Aerial crown-view tile of a tropical tree (Barro Colorado Island, Panama), acquired 20250414:
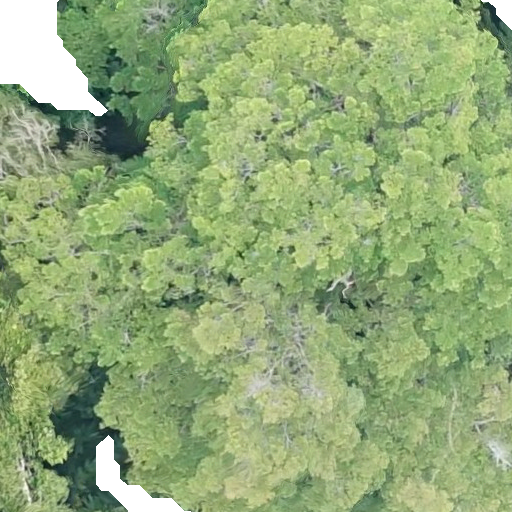
Species: Terminalia amazonia
GBIF accepted scientific name: Terminalia amazonica
Crown area: 610.872 m²